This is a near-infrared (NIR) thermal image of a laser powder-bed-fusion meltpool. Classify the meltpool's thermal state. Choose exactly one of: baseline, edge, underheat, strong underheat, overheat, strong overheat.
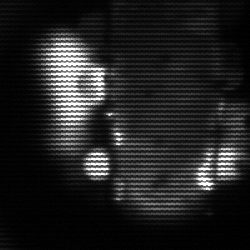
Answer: strong underheat